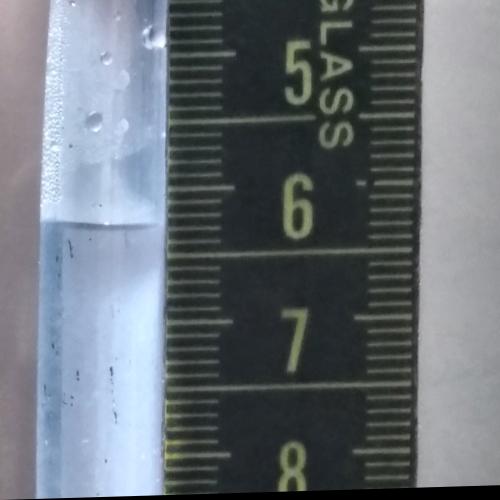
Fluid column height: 6.3 cm